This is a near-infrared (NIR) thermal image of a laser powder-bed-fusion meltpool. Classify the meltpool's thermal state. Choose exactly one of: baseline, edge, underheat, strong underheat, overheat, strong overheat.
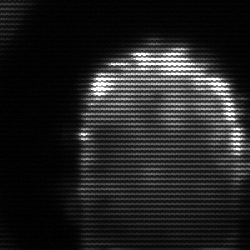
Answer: baseline